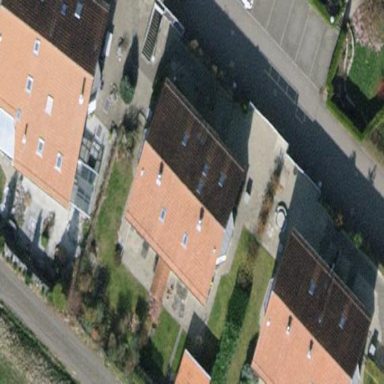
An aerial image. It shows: Semidetached house with gabled roof.